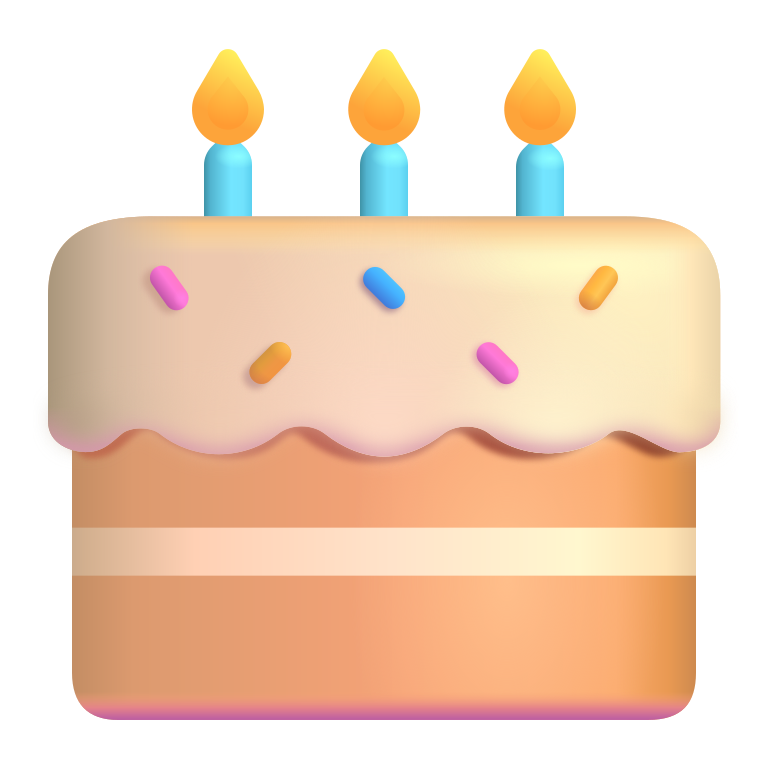
birthday cake color